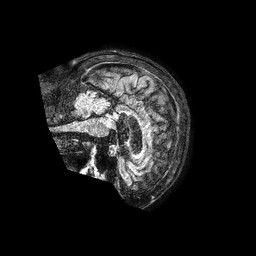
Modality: FLAIR
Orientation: sagittal
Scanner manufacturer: philips
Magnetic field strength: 1.5 T
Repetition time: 4.8 s
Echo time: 0.3 s